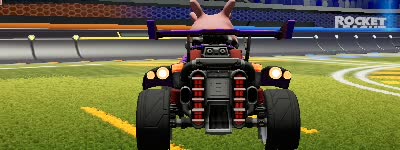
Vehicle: octane